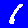
Digit: 6